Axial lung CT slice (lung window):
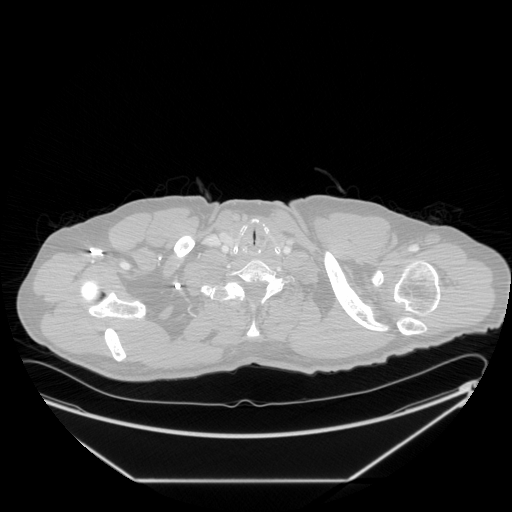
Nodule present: no